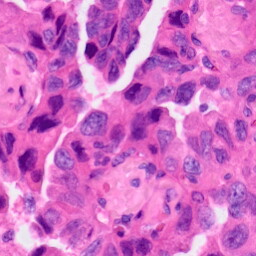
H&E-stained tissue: Lung